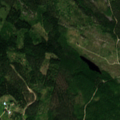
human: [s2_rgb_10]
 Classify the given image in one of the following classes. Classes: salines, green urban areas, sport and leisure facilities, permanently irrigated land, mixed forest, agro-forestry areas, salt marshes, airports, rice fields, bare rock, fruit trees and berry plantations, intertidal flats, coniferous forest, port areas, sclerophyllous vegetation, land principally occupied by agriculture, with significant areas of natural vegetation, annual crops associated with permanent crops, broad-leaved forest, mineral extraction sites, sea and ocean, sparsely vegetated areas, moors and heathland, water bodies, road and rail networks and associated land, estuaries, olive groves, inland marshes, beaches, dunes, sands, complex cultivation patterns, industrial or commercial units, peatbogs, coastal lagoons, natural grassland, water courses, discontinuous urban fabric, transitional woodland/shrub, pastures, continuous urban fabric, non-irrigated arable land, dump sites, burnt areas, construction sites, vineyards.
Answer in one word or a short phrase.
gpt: coniferous forest, mixed forest